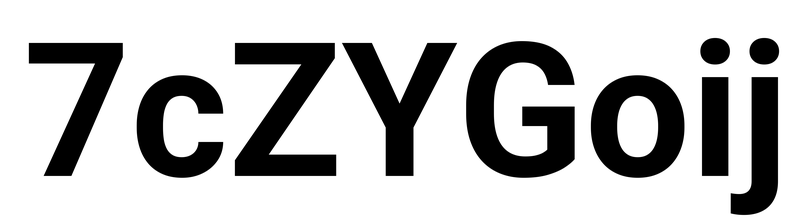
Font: Roboto_Bold